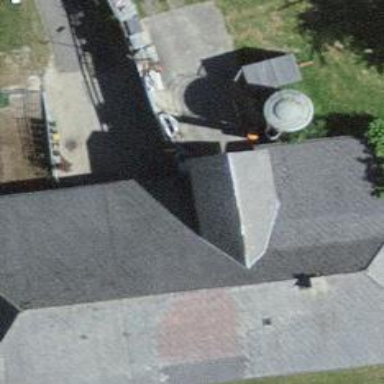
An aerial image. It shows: Farm building.